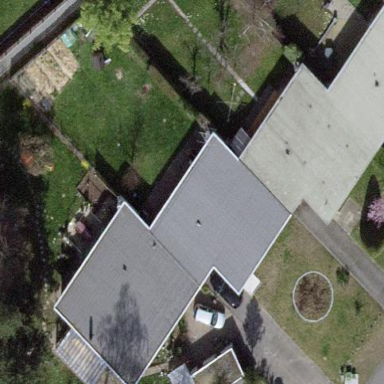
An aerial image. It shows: Garden surrounded by fence.